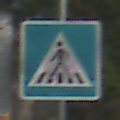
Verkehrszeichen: FussgaengerueberwegRechts
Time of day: MorningAfternoon
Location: Outdoor (Suburban)
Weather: PartlyCloudy
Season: NotSpecified
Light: Natural